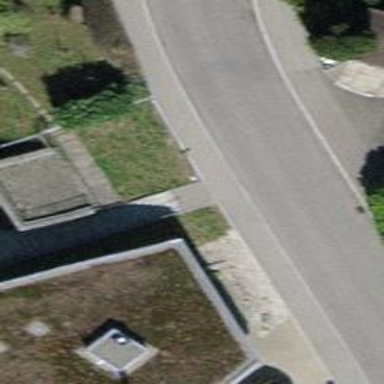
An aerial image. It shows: Road with steps.